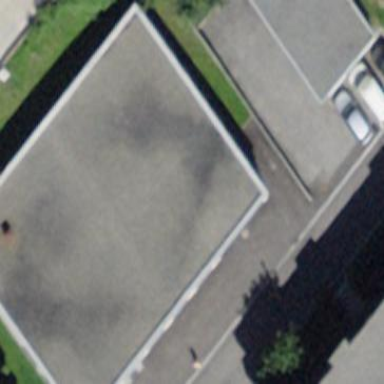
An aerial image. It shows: Office building with flat roof.